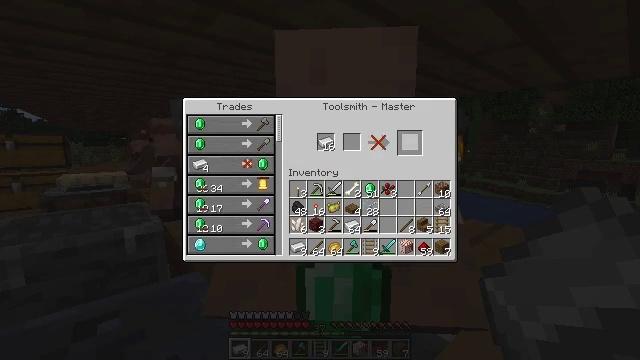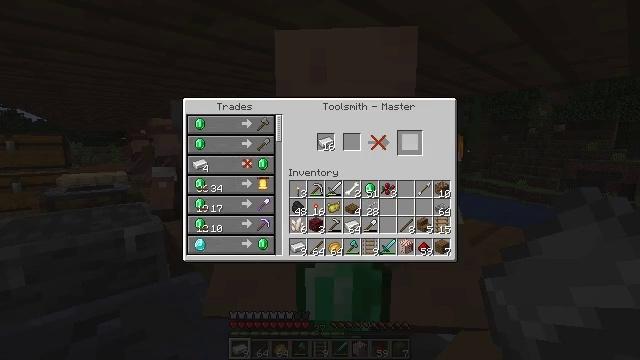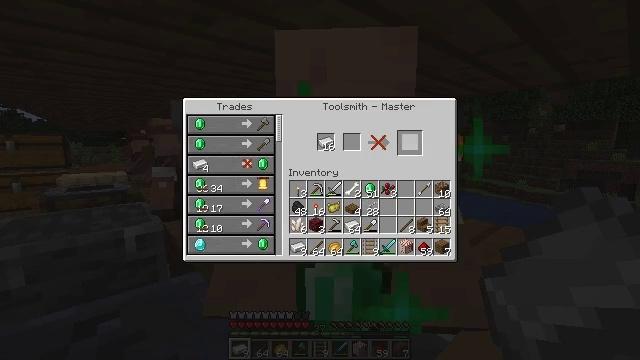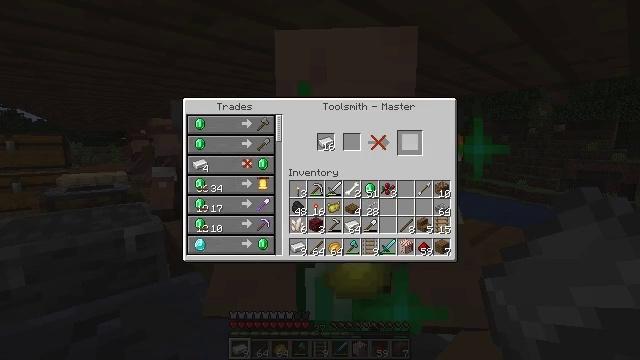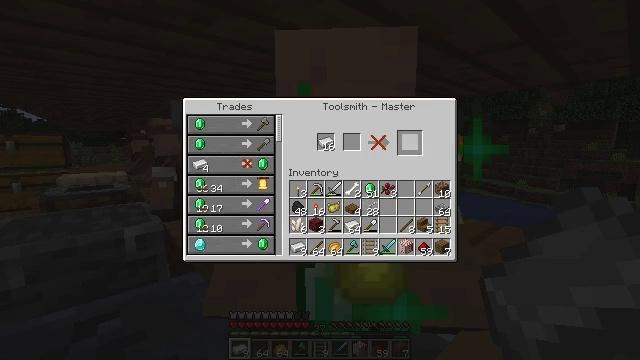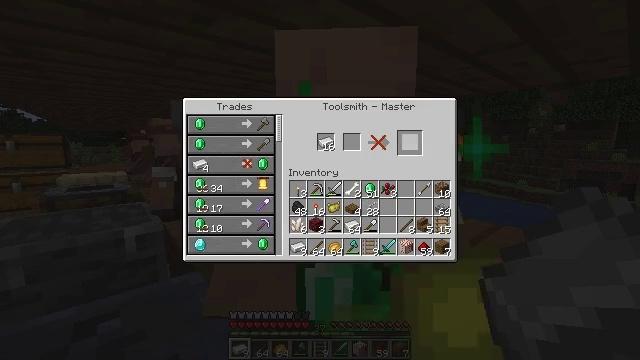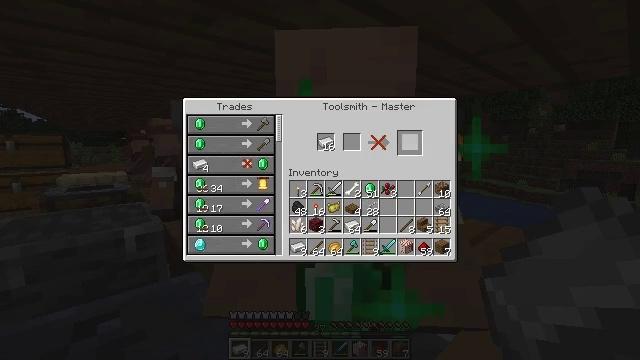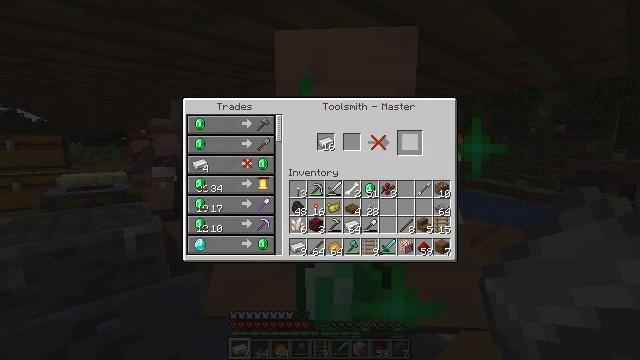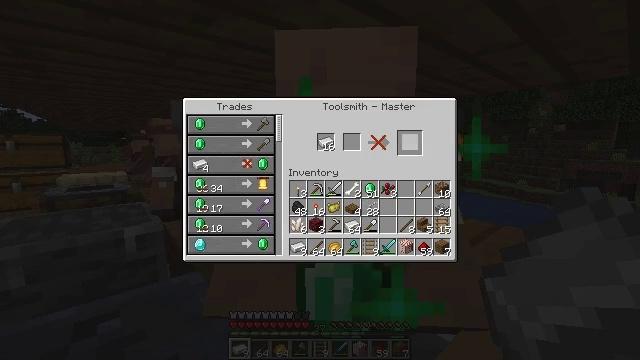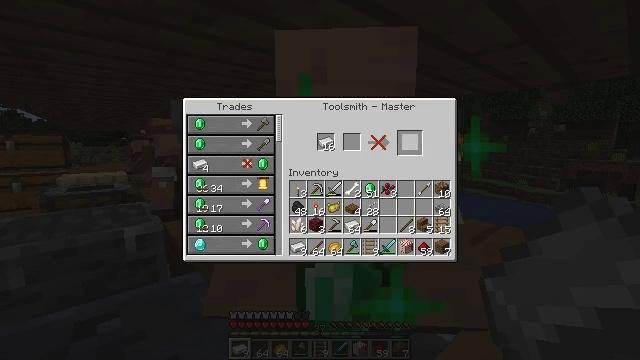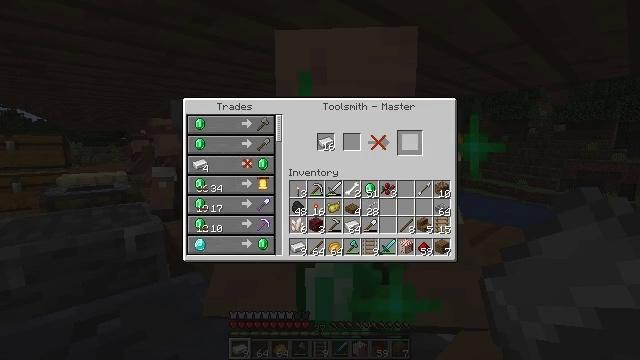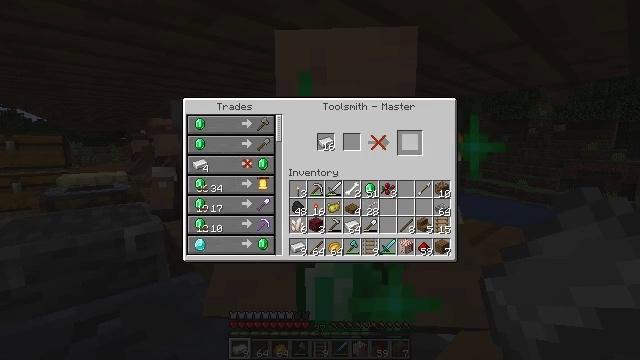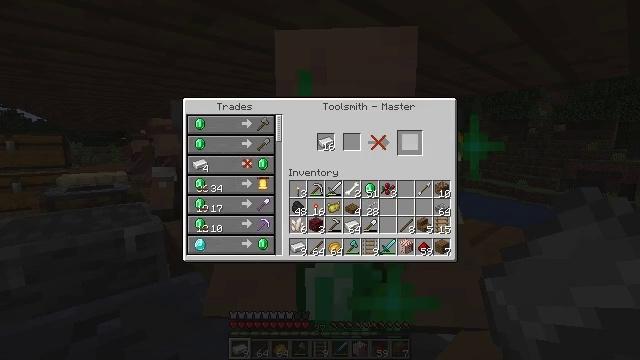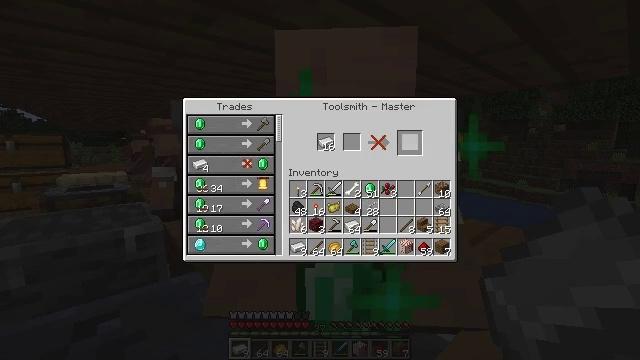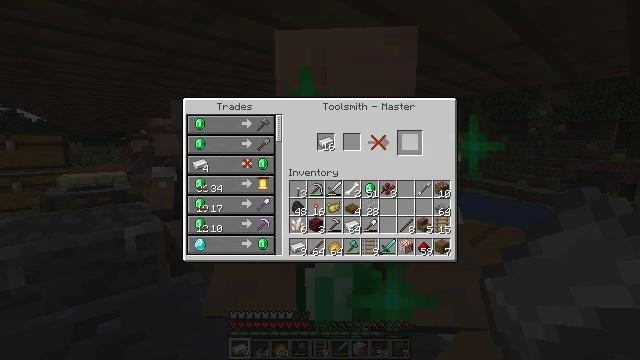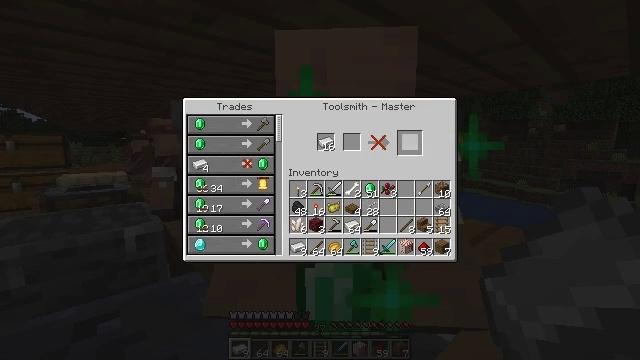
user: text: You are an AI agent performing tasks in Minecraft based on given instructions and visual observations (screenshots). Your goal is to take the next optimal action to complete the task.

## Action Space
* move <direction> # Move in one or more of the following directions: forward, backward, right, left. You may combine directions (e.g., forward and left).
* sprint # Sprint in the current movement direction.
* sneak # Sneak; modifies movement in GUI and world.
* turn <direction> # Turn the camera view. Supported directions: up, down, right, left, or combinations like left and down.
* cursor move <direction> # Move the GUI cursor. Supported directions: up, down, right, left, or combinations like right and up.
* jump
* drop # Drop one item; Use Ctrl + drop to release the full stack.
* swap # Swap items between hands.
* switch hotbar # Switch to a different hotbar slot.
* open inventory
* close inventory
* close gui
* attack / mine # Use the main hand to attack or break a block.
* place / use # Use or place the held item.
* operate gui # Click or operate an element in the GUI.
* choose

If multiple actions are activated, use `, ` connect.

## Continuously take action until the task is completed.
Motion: motion action
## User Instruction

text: Craft the crossbow using sticks, iron, string, and a tripwire hook.
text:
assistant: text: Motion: sneak, open gui
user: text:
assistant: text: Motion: sneak
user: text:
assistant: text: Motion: sneak
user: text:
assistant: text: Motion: sneak
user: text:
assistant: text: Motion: sneak
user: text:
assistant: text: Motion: sneak
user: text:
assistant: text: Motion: sneak
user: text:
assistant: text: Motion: sneak
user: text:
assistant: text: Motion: sneak
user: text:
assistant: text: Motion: sneak
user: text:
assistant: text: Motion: no_op
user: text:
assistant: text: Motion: no_op
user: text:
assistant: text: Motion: no_op
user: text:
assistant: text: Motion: no_op
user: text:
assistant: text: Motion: no_op
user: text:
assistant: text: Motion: no_op
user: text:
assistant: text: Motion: no_op
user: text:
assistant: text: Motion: no_op
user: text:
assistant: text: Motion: close gui
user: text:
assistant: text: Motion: no_op
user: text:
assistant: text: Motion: no_op
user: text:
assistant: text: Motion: no_op
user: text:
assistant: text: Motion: no_op
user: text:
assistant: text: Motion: no_op
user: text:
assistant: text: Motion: turn left and down
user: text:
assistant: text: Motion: turn left and down
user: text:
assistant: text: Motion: turn left and down
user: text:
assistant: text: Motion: turn left
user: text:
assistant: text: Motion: turn left
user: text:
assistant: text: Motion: move forward, turn left